Question: I just want to make Column Filter for grid view. Simple I just want to filter grid view column with some extra stuff. Here I have created one IQueryable that returns queryable result.
Here is my code :
'''
public static IQueryable<T> FilterForColumn<T>(this IQueryable<T> queryable, string colName, string searchText)
{
if (colName != null && searchText != null)
{
var parameter = Expression.Parameter(typeof(T), "m");
var propertyExpression = Expression.Property(parameter, colName);
System.Linq.Expressions.ConstantExpression searchExpression = null;
System.Reflection.MethodInfo containsMethod = null;
System.Linq.Expressions.MethodCallExpression body = null;
System.Nullable<DateTime> nextDate = null;
Expression ex1 = null;
Expression ex2 = null;
switch (colName)
{
case "JobID":
case "FileSize":
case "TotalFileSize":
Int64? size = Convert.ToInt64(searchText);
searchExpression = Expression.Constant(searchText);
containsMethod = typeof(Int64?).GetMethod("Equals", new[] { typeof(Int64?) });
body = Expression.Call(propertyExpression, containsMethod, searchExpression);
break;
case "PublishDate":
case "Birth_date":
case "Anniversary_date":
case "Profile_Updated_datetime":
case "CompletedOn":
DateTime? currentDate = DateTime.ParseExact(searchText, "dd/MM/yyyy", null);
nextDate = currentDate.Value.AddDays(1);
ex1 = Expression.GreaterThanOrEqual(propertyExpression, Expression.Constant(currentDate));
ex2 = Expression.LessThan(propertyExpression, Expression.Constant(nextDate));
body = Expression.AndAlso(ex1, ex2);
break;
case "Created_datetime":
case "Reminder_Date":
case "News_date":
case "thought_date":
case "SubscriptionDateTime":
case "Register_datetime":
case "CreatedOn":
DateTime dt1 = DateTime.ParseExact(searchText, "dd/MM/yyyy", null);
nextDate = currentDate.Value.AddDays(1);
ex1 = Expression.GreaterThanOrEqual(propertyExpression, Expression.Constant(currentDate));
ex2 = Expression.LessThan(propertyExpression, Expression.Constant(nextDate));
body = Expression.AndAlso(ex1, ex2);
break;
default :
searchExpression = Expression.Constant(searchText);
containsMethod = typeof(string).GetMethod("Contains", new[] { typeof(string) });
body = Expression.Call(propertyExpression, containsMethod, searchExpression);
break;
}
var predicate = Expression.Lambda<Func<T, bool>>(body, new[] { parameter });
return queryable.Where(predicate);
}
else
{
return queryable;
}
}
'''
here this solution gives some compile time error :
'''
Error 9 Cannot implicitly convert type 'System.Linq.Expressions.BinaryExpression' to 'System.Linq.Expressions.MethodCallExpression' F:\EasyWeb\App_Code\Helper.cs 47 28 F:\EasyWeb'''
Here at case of DateTime I just want to filter DateTime column with only Date not whole DATETIME value.
Here I just put required things :
'''
SELECT [t8].[Id], [t8].[Title], [t8].[value] AS [Publisher], [t8].[value2] AS [ToUser], [t8].[Sent_Datetime] AS [PublishDate], [t8].[IsFileAttached] AS [IsFile], [t8].[Category_name] AS [CategoryName], [t8].[value3] AS [status_name], [t8].[value4] AS [Group_name], [t8].[TotalFileSize] AS [FileSize]
FROM (
SELECT [t0].[Id], [t0].[Title], (
SELECT TOP (1) [t3].[value]
FROM (
SELECT ([t2].[First_name] + ' ') + [t2].[Last_name] AS [value], [t2].[Id]
FROM [dbo].[tbl_User_master] AS [t2]
) AS [t3]
WHERE [t3].[Id] = [t0].[User_id]
) AS [value], (
SELECT TOP (1) [t5].[value]
FROM (
SELECT ([t4].[First_name] + ' ') + [t4].[Last_name] AS [value], [t4].[Id]
FROM [dbo].[tbl_User_master] AS [t4]
) AS [t5]
WHERE ([t5].[Id]) = [t0].[ToUser_id]
) AS [value2], [t0].[Sent_Datetime], [t0].[IsFileAttached], [t1].[Category_name], (
SELECT TOP (1) [t6].[status_name]
FROM [dbo].[tbl_status_master] AS [t6]
WHERE ([t6].[Id]) = [t0].[status_id]
) AS [value3], (
SELECT TOP (1) [t7].[Group_name]
FROM [dbo].[tbl_Group_master] AS [t7]
WHERE ([t7].[Id]) = [t0].[group_id]
) AS [value4], [t0].[TotalFileSize], [t0].[ToUser_id], [t0].[User_id]
FROM [dbo].[tbl_Post_History] AS [t0]
INNER JOIN [dbo].[tbl_Category_master] AS [t1] ON [t0].[Category_id] = [t1].[Id]
) AS [t8]
WHERE (CAST(CONVERT(CHAR(10), [t8].[Sent_Datetime], 102) AS DATETIME) = '12/24/2013' ) AND (([t8].[ToUser_id] = 3) OR ([t8].[ToUser_id] IS NULL)) AND ([t8].[User_id] <> 3)
ORDER BY [t8].[Sent_Datetime] DESC
'''
Here this shows required output or logic that we will do with queryable.
But, here one drawback occurs while this method 'Equals' check whole Date Time.
Is that possible with this method to force only check Date Part from column?
for overwhelming this problem i use this technique :
'''
public static IQueryable<T> FilterForColumn<T>(this IQueryable<T> queryable, string colName, string searchText)
{
if (colName != null && searchText != null)
{
var parameter = Expression.Parameter(typeof(T), "m");
var propertyExpression = Expression.Property(parameter, colName);
System.Linq.Expressions.ConstantExpression searchExpression = null;
System.Reflection.MethodInfo containsMethod = null;
System.Linq.Expressions.BinaryExpression body = null;
DateTime? currentDate = null;
DateTime? nextDate = null;
Expression ex1 = null;
Expression ex2 = null;
switch (colName)
{
case "JobID":
case "FileSize":
case "TotalFileSize":
Int64? size = Convert.ToInt64(searchText);
searchExpression = Expression.Constant(searchText);
containsMethod = typeof(Int64?).GetMethod("Equals", new[] { typeof(Int64?) });
//body = Expression.Call(propertyExpression, containsMethod, searchExpression);
break;
case "PublishDate":
case "Birth_date":
case "Anniversary_date":
case "Profile_Updated_datetime":
case "CompletedOn":
currentDate = DateTime.ParseExact(searchText, "dd/MM/yyyy", null);
nextDate = currentDate.Value.AddDays(1);
ex1 = Expression.GreaterThanOrEqual(propertyExpression, Expression.Constant(currentDate));
ex2 = Expression.LessThan(propertyExpression, Expression.Constant(nextDate));
body = Expression.AndAlso(ex1, ex2);
break;
case "Created_datetime":
case "Reminder_Date":
case "News_date":
case "thought_date":
case "SubscriptionDateTime":
case "Register_datetime":
case "CreatedOn":
currentDate = DateTime.ParseExact(searchText, "dd/MM/yyyy", null);
nextDate = currentDate.Value.AddDays(1);
ex1 = Expression.GreaterThanOrEqual(propertyExpression, Expression.Constant(currentDate));
ex2 = Expression.LessThan(propertyExpression, Expression.Constant(nextDate));
body = Expression.AndAlso(ex1, ex2);
break;
default :
searchExpression = Expression.Constant(searchText);
containsMethod = typeof(string).GetMethod("Contains", new[] { typeof(string) });
//body = Expression.Call(propertyExpression, containsMethod, searchExpression);
break;
}
var predicate = Expression.Lambda<Func<T, bool>>(body, new[] { parameter });
return queryable.Where(predicate);
}
else
{
return queryable;
}
}
'''
it's give me run time error like :
'''
Server Error in '/EasyWeb' Application.
The binary operator GreaterThanOrEqual is not defined for the types 'System.Nullable'1[System.DateTime]' and 'System.DateTime'.
Description: An unhandled exception occurred during the execution of the current web request. Please review the stack trace for more information about the error and where it originated in the code.
Exception Details: System.InvalidOperationException: The binary operator GreaterThanOrEqual is not defined for the types 'System.Nullable'1[System.DateTime]' and 'System.DateTime'.
Source Error:
Line 44: currentDate = DateTime.ParseExact(searchText, "dd/MM/yyyy", null);
Line 45: nextDate = currentDate.Value.AddDays(1);
Line 46: ex1 = Expression.GreaterThanOrEqual(propertyExpression, Expression.Constant(currentDate));
Line 47: ex2 = Expression.LessThan(propertyExpression, Expression.Constant(nextDate));
Line 48: body = Expression.AndAlso(ex1, ex2);
Source File: f:\EasyWeb\App_Code\Helper.cs Line: 46
Stack Trace:
[InvalidOperationException: The binary operator GreaterThanOrEqual is not defined for the types 'System.Nullable'1[System.DateTime]' and 'System.DateTime'.]
System.Linq.Expressions.Expression.GetUserDefinedBinaryOperatorOrThrow(ExpressionType binaryType, String name, Expression left, Expression right, Boolean liftToNull) +752213
System.Linq.Expressions.Expression.GetComparisonOperator(ExpressionType binaryType, String opName, Expression left, Expression right, Boolean liftToNull) +221
System.Linq.Expressions.Expression.GreaterThanOrEqual(Expression left, Expression right, Boolean liftToNull, MethodInfo method) +53
System.Linq.Expressions.Expression.GreaterThanOrEqual(Expression left, Expression right) +8
Helper.FilterForColumn(IQueryable'1 queryable, String colName, String searchText) in f:\EasyWeb\App_Code\Helper.cs:46
Admin_Post_History.FillGrid(String CommandName, String ColumnName, String SearchText) in f:\EasyWeb\Admin\Post_History.aspx.cs:79
Admin_Post_History.btnsearch_Click(Object sender, EventArgs e) in f:\EasyWeb\Admin\Post_History.aspx.cs:2375
System.Web.UI.WebControls.Button.OnClick(EventArgs e) +111
System.Web.UI.WebControls.Button.RaisePostBackEvent(String eventArgument) +110
System.Web.UI.WebControls.Button.System.Web.UI.IPostBackEventHandler.RaisePostBackEvent(String eventArgument) +10
System.Web.UI.Page.RaisePostBackEvent(IPostBackEventHandler sourceControl, String eventArgument) +13
System.Web.UI.Page.RaisePostBackEvent(NameValueCollection postData) +36
System.Web.UI.Page.ProcessRequestMain(Boolean includeStagesBeforeAsyncPoint, Boolean includeStagesAfterAsyncPoint) +1565
Version Information: Microsoft .NET Framework Version:2.0.50727.3053; ASP.NET Version:2.0.50727.3053
'''
here is what i'm querying :
'''
case "Inbox":
lbl_disply.Text = "Inbox";
lbut_showinbox.Font.Bold = true;
lbut_showoutbox.Font.Bold = false;
lbut_showdraffs.Font.Bold = false;
lbut_showtrash.Font.Bold = false;
var query1 = db.Posts.Where(p => (p.ToUser_id.Equals(user_id) || p.ToUser_id.Equals(null)) && p.User_id != user_id).OrderByDescending(p=>p.Sent_Datetime).Select(p => new
{
Id = p.Id,
Title = p.Title,
Publisher = db.Users.Where(u => u.Id.Equals(p.User_id)).Select(u => u.First_name + ' ' + u.Last_name).FirstOrDefault(),
ToUser = db.Users.Where(u => u.Id.Equals(p.ToUser_id)).Select(u => u.First_name + ' ' + u.Last_name).FirstOrDefault(),
PublishDate = p.Sent_Datetime,
IsFile = p.IsFileAttached,
CategoryName = db.Categories.Where(c => c.Id.Equals(p.Category_id)).Select(c => c.Category_name).FirstOrDefault(),
status_name = db.Status.Where(s => s.Id.Equals(p.status_id)).Select(s => s.status_name).FirstOrDefault(),
Group_name = db.Groups.Where(g => g.Id.Equals(p.group_id)).Select(g => g.Group_name).FirstOrDefault(),
FileSize = p.TotalFileSize
}).FilterForColumn(ColumnName, SearchText).ToList();
'''
at grid view filling
'''
DataSet myDataSet = new DataSet();
DataTable dt = new DataTable();
dt.Columns.Add(new DataColumn("Id", typeof(int)));
dt.Columns.Add(new DataColumn("IsRead", typeof(bool)));
dt.Columns.Add(new DataColumn("IsImp", typeof(bool)));
dt.Columns.Add(new DataColumn("Title", typeof(string)));
dt.Columns.Add(new DataColumn("Publisher", typeof(string)));
dt.Columns.Add(new DataColumn("ToUser", typeof(string)));
dt.Columns.Add(new DataColumn("PublishDate", typeof(DateTime?)));
dt.Columns.Add(new DataColumn("IsFile", typeof(bool)));
dt.Columns.Add(new DataColumn("CategoryName", typeof(string)));
dt.Columns.Add(new DataColumn("status_name", typeof(string)));
dt.Columns.Add(new DataColumn("Group_name", typeof(string)));
dt.Columns.Add(new DataColumn("FileSize", typeof(string)));
foreach (var item in query1)
'''
i declared this PublishDate as typeof(DateTime?) but this gives me run time error like :
'''
Server Error in '/EasyWeb' Application.
DataSet does not support System.Nullable<>.
Description: An unhandled exception occurred during the execution of the current web request. Please review the stack trace for more information about the error and where it originated in the code.
Exception Details: System.NotSupportedException: DataSet does not support System.Nullable<>.
Source Error:
Line 101: dt.Columns.Add(new DataColumn("Publisher", typeof(string)));
Line 102: dt.Columns.Add(new DataColumn("ToUser", typeof(string)));
Line 103: dt.Columns.Add(new DataColumn("PublishDate", typeof(DateTime?)));
Line 104: dt.Columns.Add(new DataColumn("IsFile", typeof(bool)));
Line 105: dt.Columns.Add(new DataColumn("CategoryName", typeof(string)));
Source File: f:\EasyWeb\Admin\Post_History.aspx.cs Line: 103
Stack Trace:
[NotSupportedException: DataSet does not support System.Nullable<>.]
System.Data.DataColumn..ctor(String columnName, Type dataType, String expr, MappingType type) +<PHONE>
System.Data.DataColumn..ctor(String columnName, Type dataType) +12
Admin_Post_History.FillGrid(String CommandName, String ColumnName, String SearchText) in f:\EasyWeb\Admin\Post_History.aspx.cs:103
Admin_Post_History.Page_Load(Object sender, EventArgs e) in f:\EasyWeb\Admin\Post_History.aspx.cs:59
System.Web.Util.CalliHelper.EventArgFunctionCaller(IntPtr fp, Object o, Object t, EventArgs e) +14
System.Web.Util.CalliEventHandlerDelegateProxy.Callback(Object sender, EventArgs e) +35
System.Web.UI.Control.OnLoad(EventArgs e) +99
System.Web.UI.Control.LoadRecursive() +50
System.Web.UI.Page.ProcessRequestMain(Boolean includeStagesBeforeAsyncPoint, Boolean includeStagesAfterAsyncPoint) +627
Version Information: Microsoft .NET Framework Version:2.0.50727.3053; ASP.NET Version:2.0.50727.3053
'''
i check my dbml file and this is screen shot for verify that it's nullable

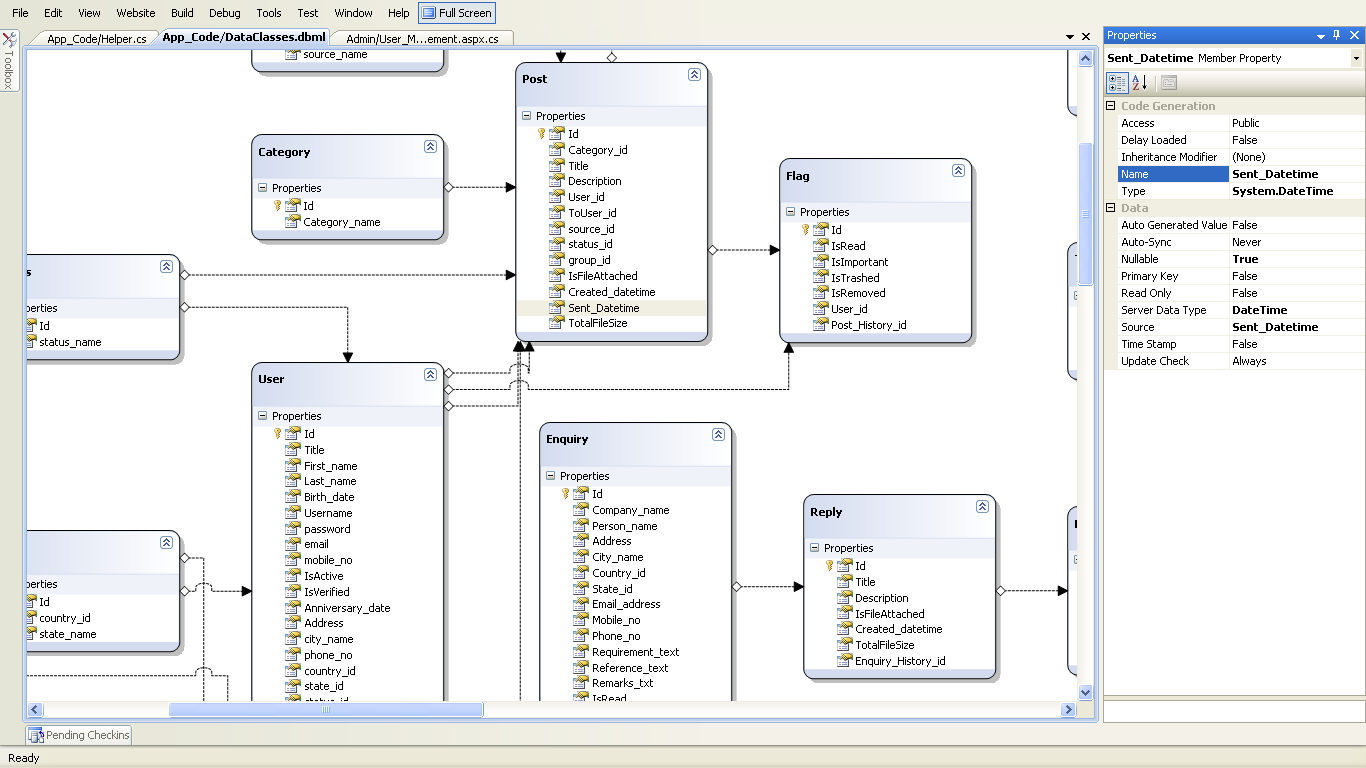
Answer: To achieve what you want you can use predicate
'''
WHERE Sent_Datetime >= '20131224' AND Sent_Datetime < '20131225'
'''
so you can use this expression
'''
DateTime currentDate = DateTime.ParseExact("06/01/2008", "dd/MM/yyyy", null);
DateTime nextDate = currentDate.AddDays(1);
Expression ex1 = Expression.GreaterThanOrEqual(
propertyExpression, Expression.Constant(currentDate));
Expression ex2 = Expression.LessThan(
propertyExpression, Expression.Constant(nextDate));
Expression body = Expression.AndAlso(ex1, ex2);
var predicate = Expression.Lambda<Func<T, bool>>(body, new[] { parameter });
'''
Of course, here you have sargable predicate.
I've created the complete example for you:
'''
public static IQueryable<T> FilterForColumn<T>(this IQueryable<T> queryable, string colName, string searchText)
{
if (colName != null && searchText != null)
{
var parameter = Expression.Parameter(typeof(T), "m");
var propertyExpression = Expression.Property(parameter, colName);
System.Linq.Expressions.ConstantExpression searchExpression = null;
System.Reflection.MethodInfo containsMethod = null;
// this must be of type Expression to accept different type of expressions
// i.e. BinaryExpression, MethodCallExpression, ...
System.Linq.Expressions.Expression body = null;
Expression ex1 = null;
Expression ex2 = null;
switch (colName)
{
case "JobID":
case "FileSize":
case "TotalFileSize":
Int64? size = Convert.ToInt64(searchText);
searchExpression = Expression.Constant(searchText);
containsMethod = typeof(Int64?).GetMethod("Equals", new[] { typeof(Int64?) });
body = Expression.Call(propertyExpression, containsMethod, searchExpression);
break;
// section for DateTime? properties
case "PublishDate":
case "Birth_date":
case "Anniversary_date":
case "Profile_Updated_datetime":
case "CompletedOn":
DateTime currentDate = DateTime.ParseExact(searchText, "dd/MM/yyyy", null);
DateTime nextDate = currentDate.AddDays(1);
ex1 = Expression.GreaterThanOrEqual(propertyExpression, Expression.Constant(currentDate, typeof(DateTime?)));
ex2 = Expression.LessThan(propertyExpression, Expression.Constant(nextDate, typeof(DateTime?)));
body = Expression.AndAlso(ex1, ex2);
break;
// section for DateTime properties
case "Created_datetime":
case "Reminder_Date":
case "News_date":
case "thought_date":
case "SubscriptionDateTime":
case "Register_datetime":
case "CreatedOn":
DateTime currentDate = DateTime.ParseExact(searchText, "dd/MM/yyyy", null);
DateTime nextDate = currentDate.AddDays(1);
ex1 = Expression.GreaterThanOrEqual(propertyExpression, Expression.Constant(currentDate));
ex2 = Expression.LessThan(propertyExpression, Expression.Constant(nextDate));
body = Expression.AndAlso(ex1, ex2);
break;
default :
searchExpression = Expression.Constant(searchText);
containsMethod = typeof(string).GetMethod("Contains", new[] { typeof(string) });
body = Expression.Call(propertyExpression, containsMethod, searchExpression);
break;
}
var predicate = Expression.Lambda<Func<T, bool>>(body, new[] { parameter });
return queryable.Where(predicate);
}
else
{
return queryable;
}
}
'''